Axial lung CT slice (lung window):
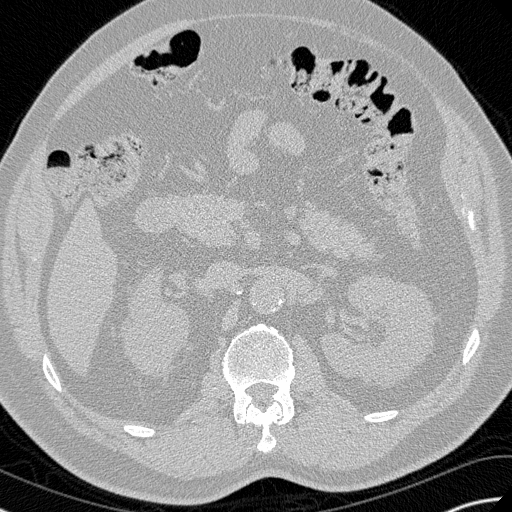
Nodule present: no